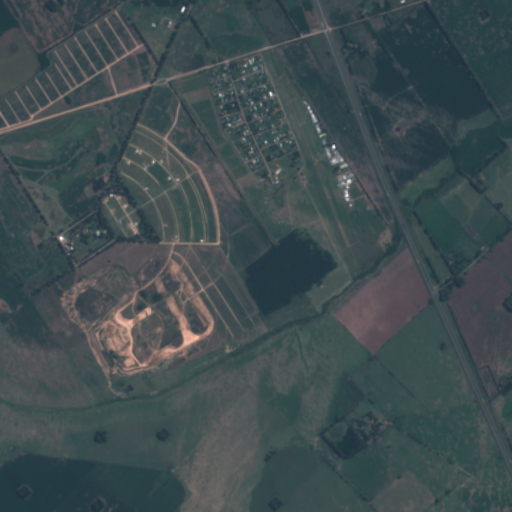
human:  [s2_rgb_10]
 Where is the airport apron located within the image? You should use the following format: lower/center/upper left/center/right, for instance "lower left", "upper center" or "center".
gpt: The airport apron is located in the upper center of the image.
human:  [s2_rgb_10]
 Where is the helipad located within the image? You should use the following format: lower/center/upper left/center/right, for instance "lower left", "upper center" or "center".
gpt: The helipad is located in the upper center of the image.
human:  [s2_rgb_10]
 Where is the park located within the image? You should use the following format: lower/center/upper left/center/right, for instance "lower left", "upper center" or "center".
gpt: The park is located in the upper center of the image.
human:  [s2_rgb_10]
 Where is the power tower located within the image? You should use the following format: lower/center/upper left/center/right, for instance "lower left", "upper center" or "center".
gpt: The power tower is located in the lower left of the image.
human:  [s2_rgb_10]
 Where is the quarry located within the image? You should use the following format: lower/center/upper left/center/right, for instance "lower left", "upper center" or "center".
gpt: There is no quarry in the image.